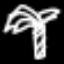
Label: palm tree